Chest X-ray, PA view. Patient: 60 years old, sex M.
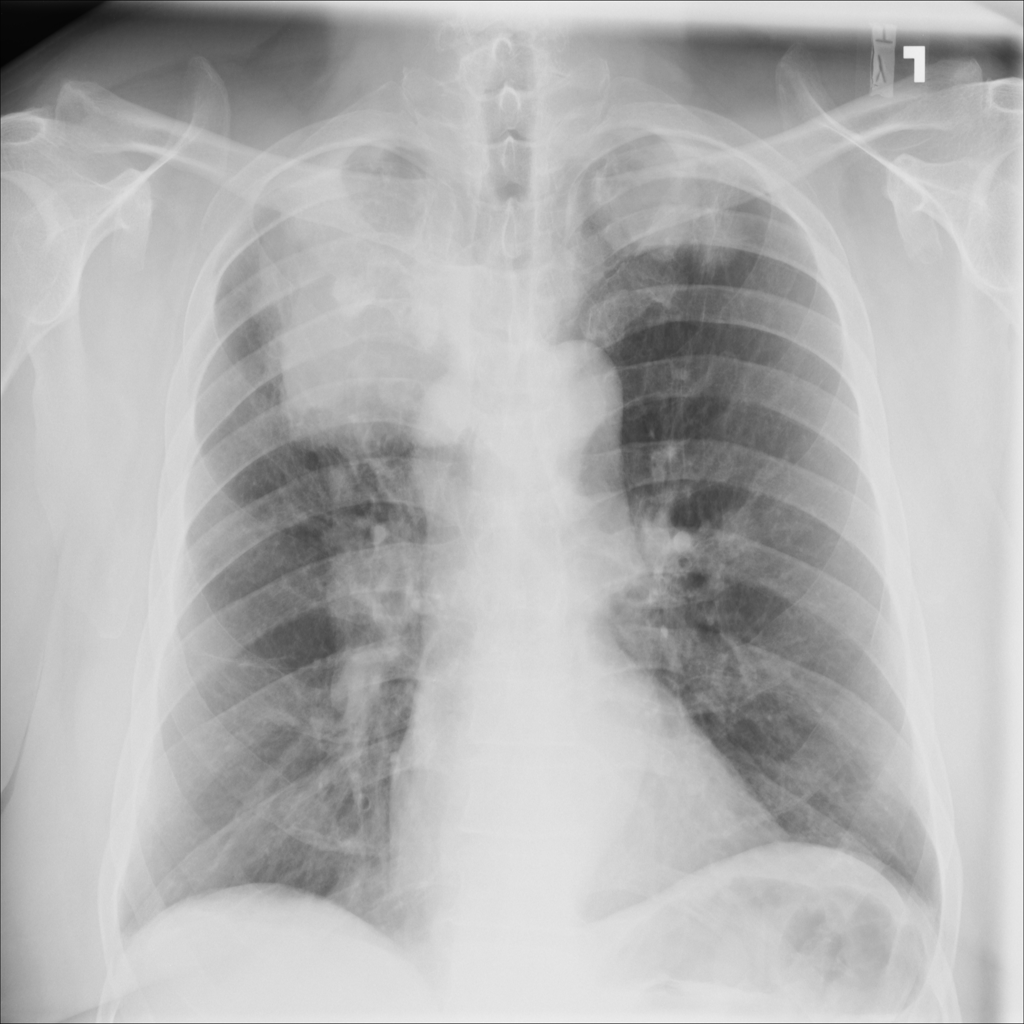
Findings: Mass